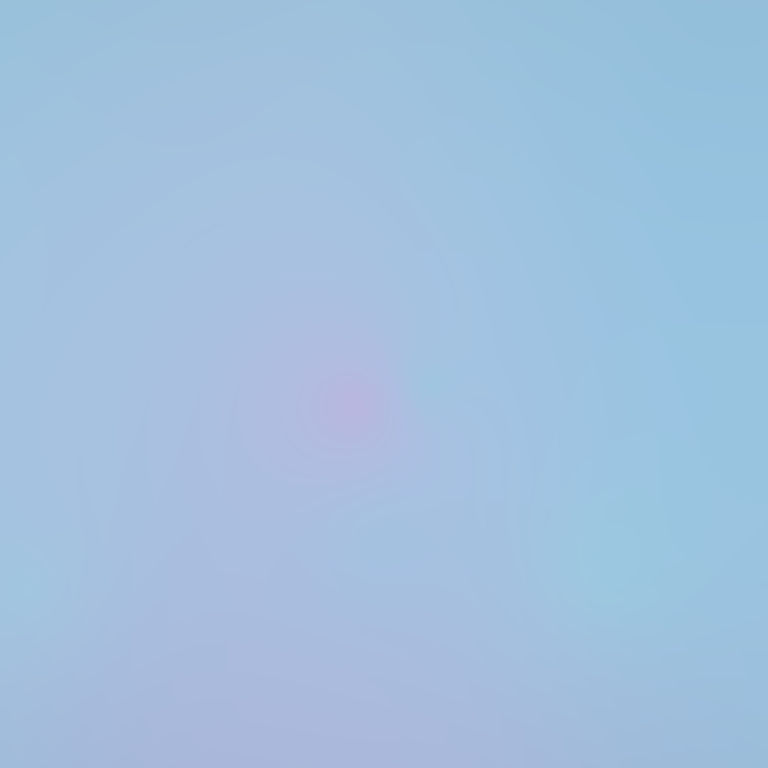
Abstract light effect, smooth gradient from soft blue to gentle pink, serene atmosphere, diffuse glow, no room, no furniture, no objects.